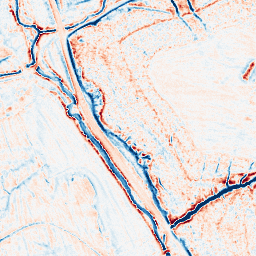
Category: edge_preserving
Decomposition family: anisotropic_diffusion
Decomposition parameters: iterations: 50
kappa: 50
gamma: 0.05
Upsampling method: sinc_blackman
Upsampling parameters: scale: 2
kernel_size: 8
Upsampling scale: 2